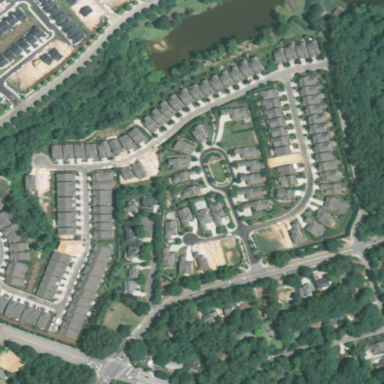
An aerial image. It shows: Residential area within neighborhood.